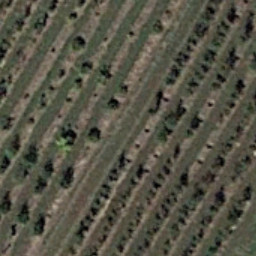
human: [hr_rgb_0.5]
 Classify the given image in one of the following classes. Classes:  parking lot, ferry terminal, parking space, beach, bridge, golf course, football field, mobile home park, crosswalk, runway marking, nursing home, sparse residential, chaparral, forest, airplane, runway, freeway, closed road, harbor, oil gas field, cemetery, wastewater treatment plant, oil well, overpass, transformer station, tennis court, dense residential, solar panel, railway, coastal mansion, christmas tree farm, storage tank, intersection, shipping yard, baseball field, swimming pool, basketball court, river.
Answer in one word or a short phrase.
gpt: christmas tree farm